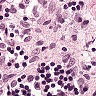
Metastatic tissue present: no